Question: I need to reproduce this sequence

in a Latex document.
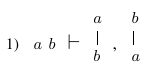
Answer: '''
\documentclass{article}
\usepackage{mathtools}
\usepackage{stackrel}
\begin{document}
\[
a \, b \vdash \stackrel[b]{a}{\vert} , \stackrel[a]{b}{\vert}
\]
\end{document}
'''
<URL>